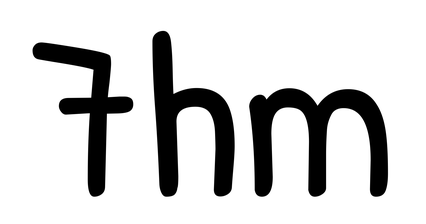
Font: PatrickHand-Regular